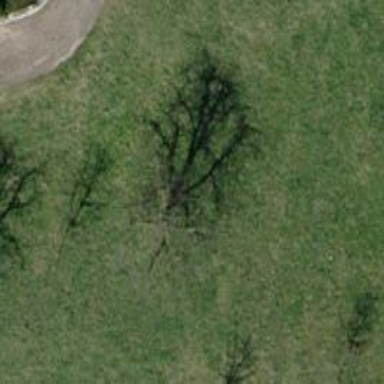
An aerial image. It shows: Single tag "natural: tree."